Question: I'm following <URL> on adding a custom UIView sublcass to Interface Builder. They tell me to first label my UIView subclass. I have done that:
'''
#import <UIKit/UIKit.h>
IB_DESIGNABLE
@interface LoggedOutView : UIView
@end
'''
Then they tell me to drag that UIView subclass from the Object Library in Interface Builder. I don't know where exactly is the Object Library. I am guessing it is the box in the lower right of the screen that shows all the standard UIViews. I search for my class in all 4 sections of that box and cannot find it.

Keep in mind that this is the first time I've ever used Interface Builder. I usually code all my UIView subclasses. However, I was forced to create a XIB for iOS 8's dynamic launch screens. (At least I think XIB's are required to flexibly layout launch screens on iOS 8).
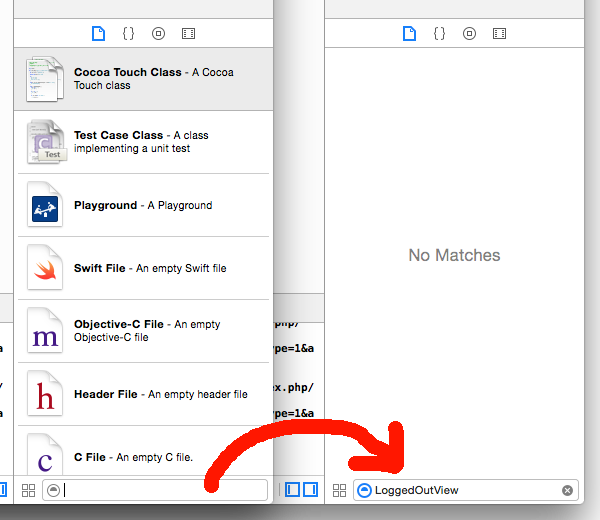
Answer: Quick answer: you don't.
The launch screen does not load any code at all. It is merely a nib file that allows you to use auto layout to layout views on a screen. You can use text in labels, images, etc...
It's there so you can create launch screens for all different sizes of device and they will all be laid out correctly by AutoLayout.
You can't run any code though. Just use a plain 'UIViewController' and standard UI elements 'UILabel', 'UIImageView', etc...